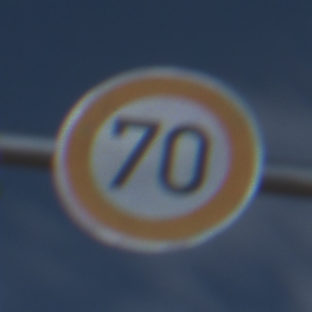
Verkehrszeichen: Geschwindigkeit70
Umgebung: Outdoor, Nature
Tageszeit: Night
Wetter: PartlyCloudy
Licht: Natural
Jahreszeit: NotSpecified
Kontrast: HighContrast